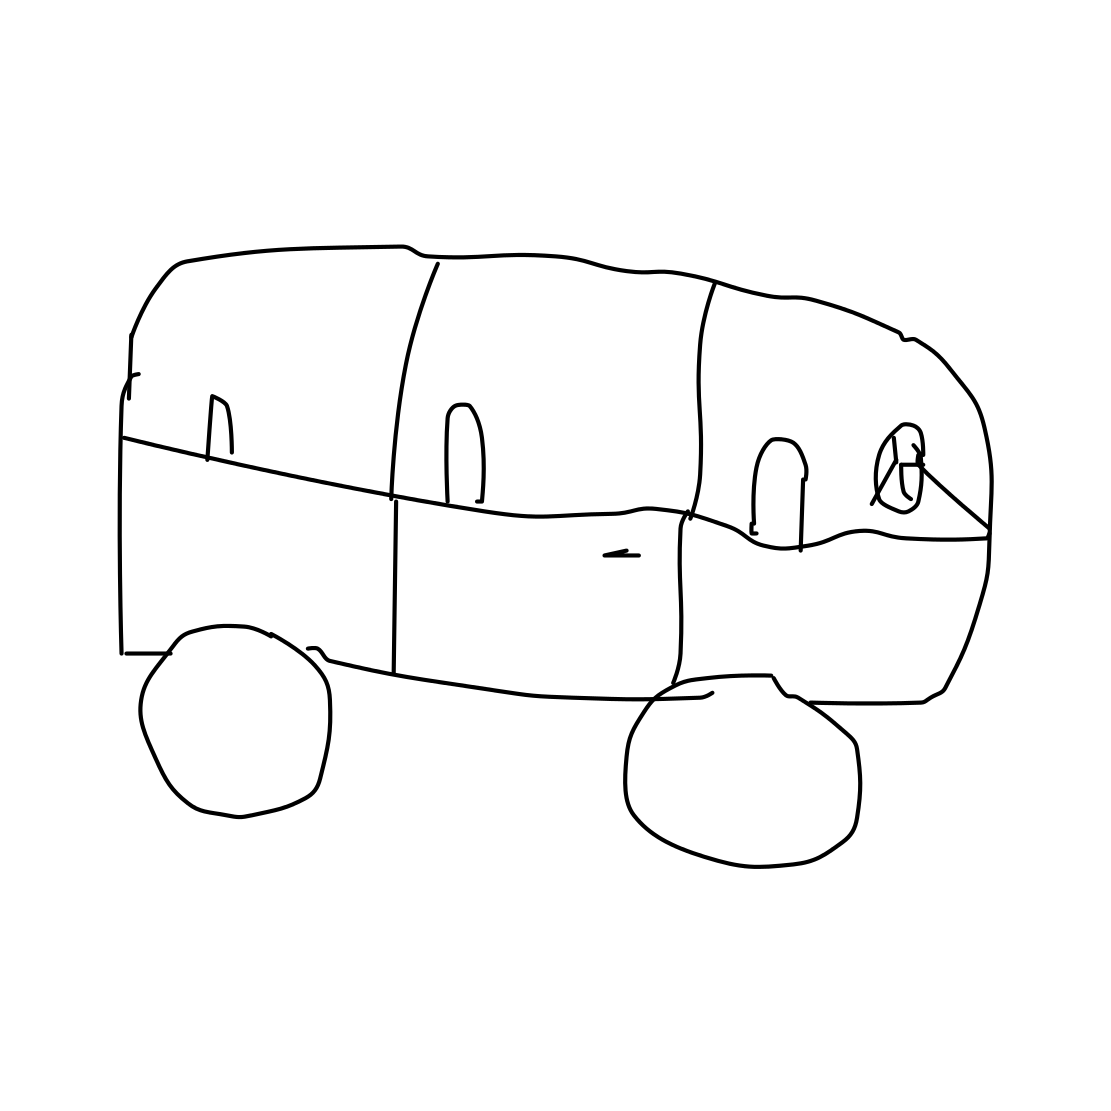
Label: van